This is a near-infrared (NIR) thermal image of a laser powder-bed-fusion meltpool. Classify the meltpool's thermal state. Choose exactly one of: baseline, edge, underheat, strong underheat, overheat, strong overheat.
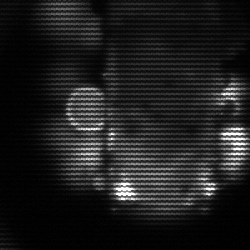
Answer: strong underheat